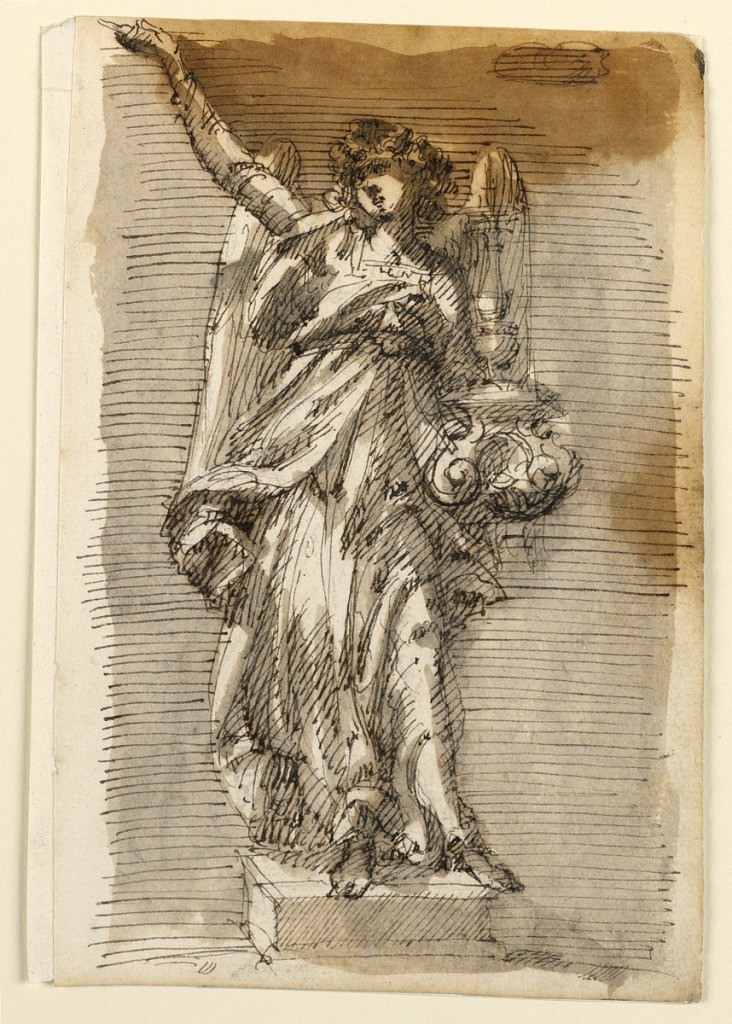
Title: Drawing
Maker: Leonardo Scaglia, French, active Italy, 1640 – 1650
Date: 1650-1675
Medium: Pen, ink, brush, bistre; brush, grey water color. Paper
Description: Horizontal rectangle. A variation of the motifs of -2206. The angel is standing. The right hand points at something. The candlestick is shwon. One square base.